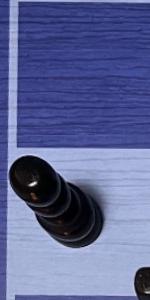
Label: Pawn_Black